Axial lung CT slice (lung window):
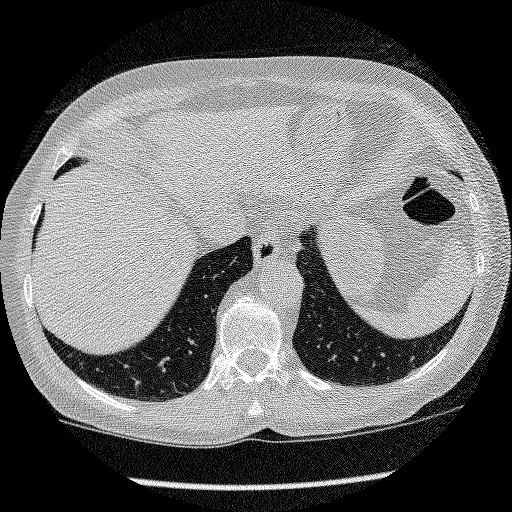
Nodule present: no